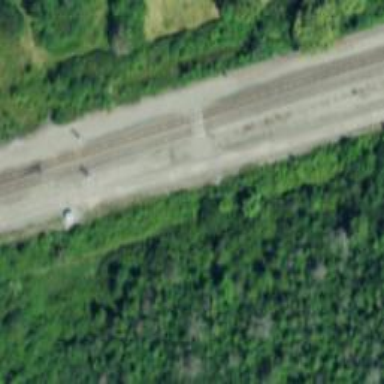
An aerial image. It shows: Abandoned railway.